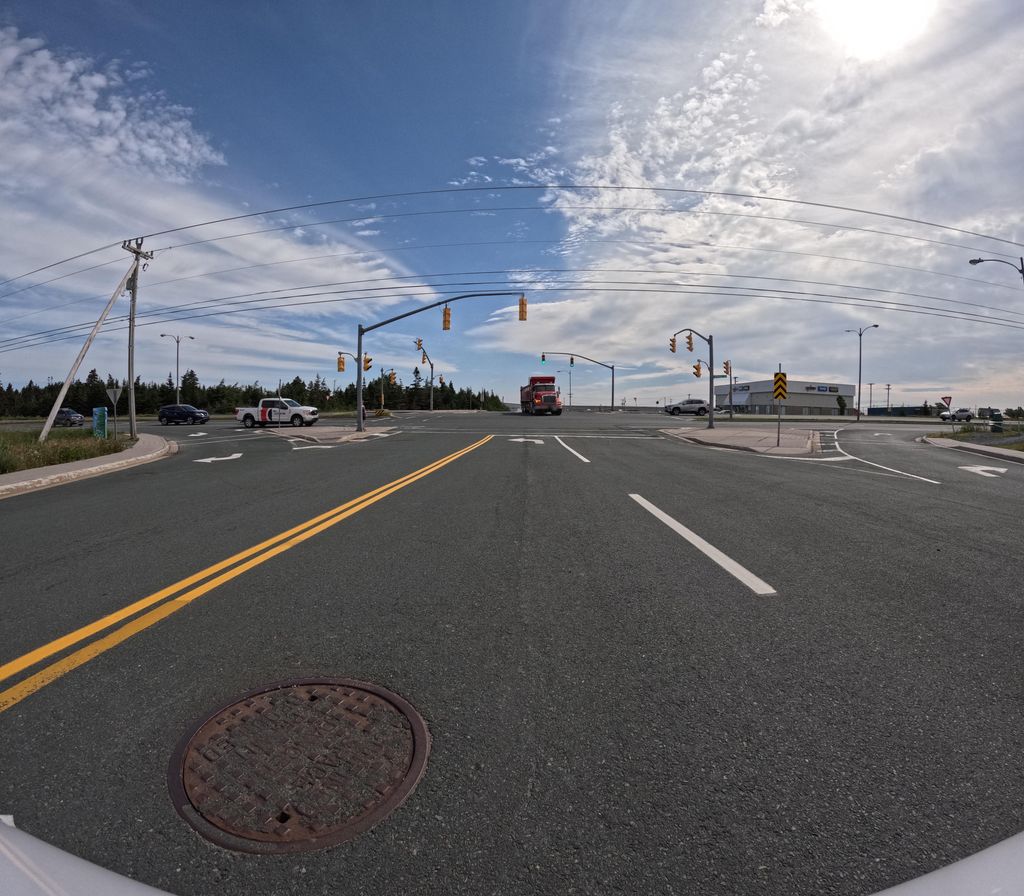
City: st_johns